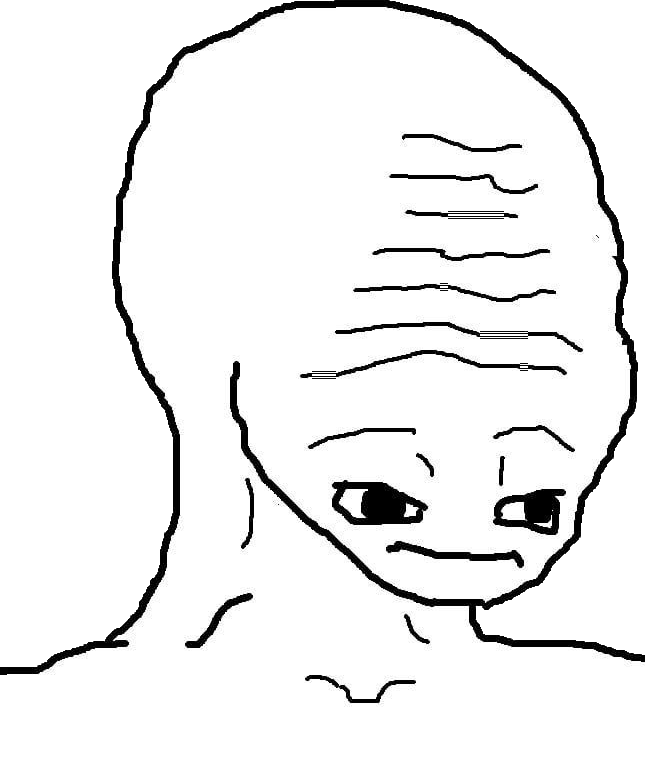
Label: 5_Brainlet